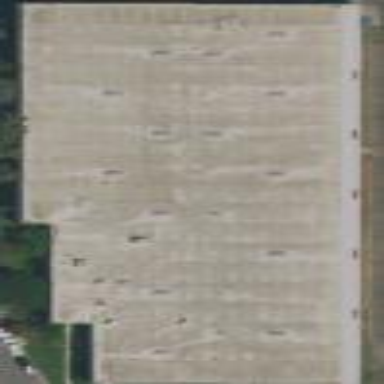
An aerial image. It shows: Warehouse building.